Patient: sex M, age 75
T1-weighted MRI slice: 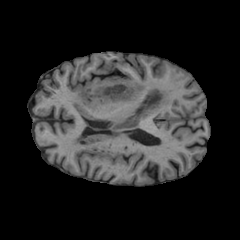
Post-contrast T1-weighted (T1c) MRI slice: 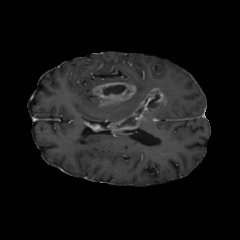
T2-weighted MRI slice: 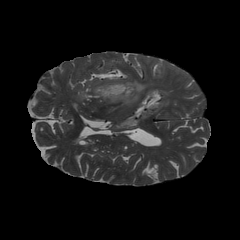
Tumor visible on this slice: yes
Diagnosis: Glioblastoma, IDH-wildtype
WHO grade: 4